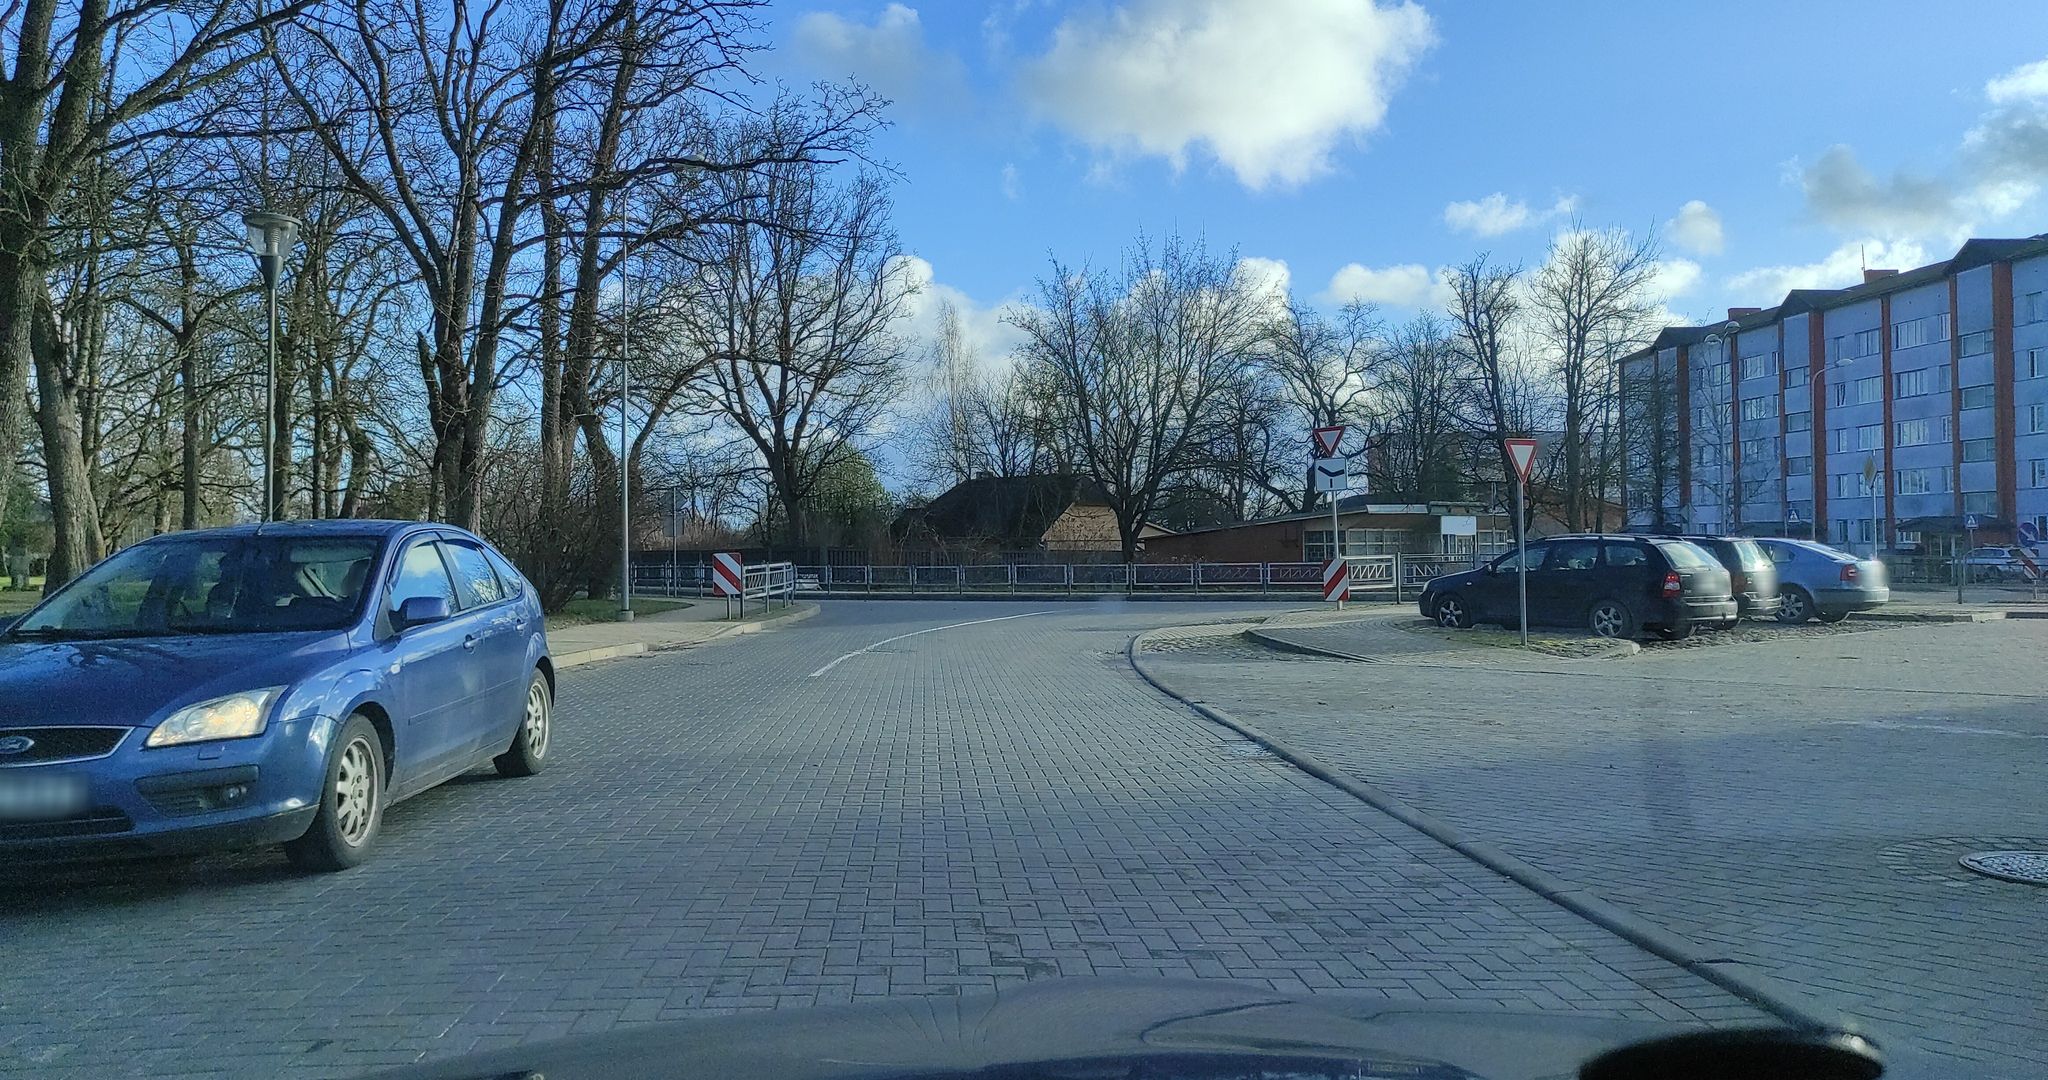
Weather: clear
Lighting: day
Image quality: good
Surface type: walking surface
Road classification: residential
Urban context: rural cluster
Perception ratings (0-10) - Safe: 3.12, Lively: 3.65, Beautiful: 1.96, Boring: 6.62, Depressing: 4.28, Wealthy: 7.98